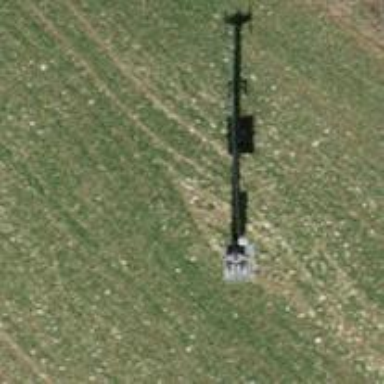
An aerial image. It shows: Power pole.